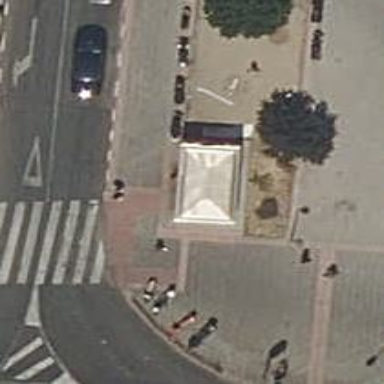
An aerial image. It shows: Subway entrance.